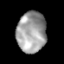
Tissue: lung
Cell type: Myeloid cells
Senescence score: 0.2211
Nuclear area (px): 1174
Mean DAPI intensity: 159.859